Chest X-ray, AP view. Patient: 61 years old, sex F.
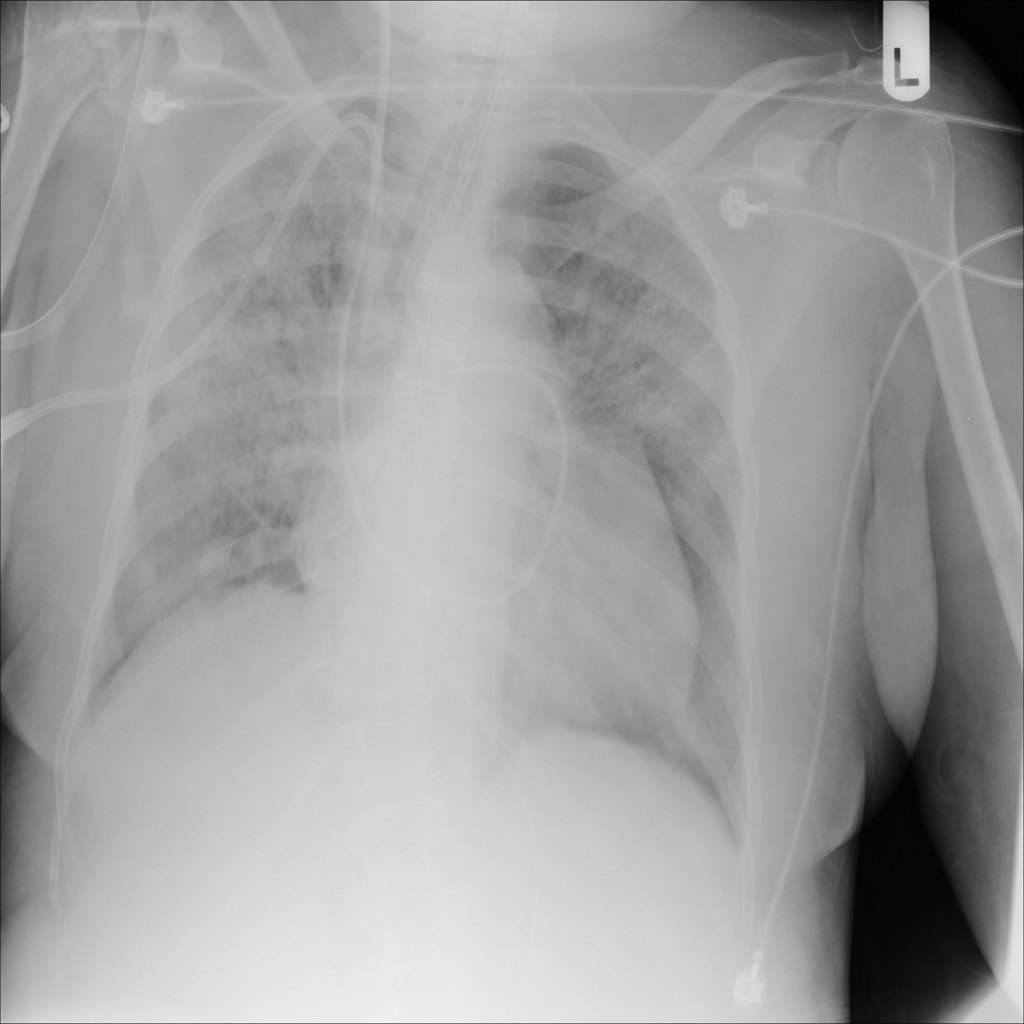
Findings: Infiltration